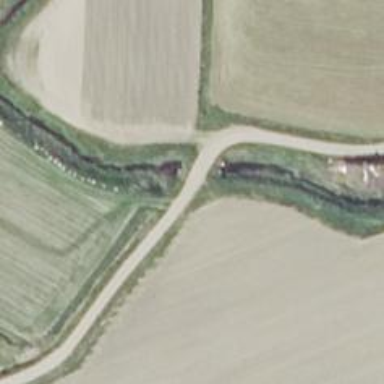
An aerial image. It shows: Track road with bridge.